Question: I have a single database deployed to SQL Azure. There are no hosted services deployed, and I have nothing running locally that can make a connection to it, but when I look at the web administration, it says there are 14 open connections.
Also, when I look at Query Performance it shows a couple dozen queries that I didn't write.
Is SQL Azure doing something in the background? Is this normal? How can I figure out where those 14 connections are coming from? I'm not really worried about anything, but I just want to learn what is going on here.
'''
insert #t1 (object_id, object_name, object_schema, object_db, object_svr, object_type, relative_id, relative_name, relative_schema, relative_db, relative_svr, relative_type, schema_bound, rank, dep_type)
select object_id, object_name, object_schema, object_db, object_svr, object_type, relative_id, relative_name, relative_schema, relative_db, relative_svr, relative_type, schema_bound, rank , dep_type
from #t2 where @iter_no + 1 = rank
'''

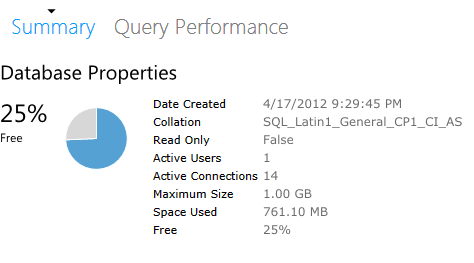
Answer: Hm,
I'm not sure where these connections are comming from. However, you know that SQL Azure is keeping 3 live copies of your database for failover and DR. These might be those connections. Well, when you connect you surely have at least one connection, and it might be the case that this SQL Azure manager uses couple of more under the hood. The query you are seeing is most probably the one that is used to show you the next tab (Performance). And if you happen to walk around through the SQL Azure manager, there could easily be 14 connections in the connections pool already (the SQL Azure manager is a Silverlight application, which uses WCF services, so I suppose there is a using(conn) for each service call.). As you see there is only one active user, which I'm sure is the user you are logged in.
What I do to check what is going on the SQL Azure is to use the <URL> stored procedure.